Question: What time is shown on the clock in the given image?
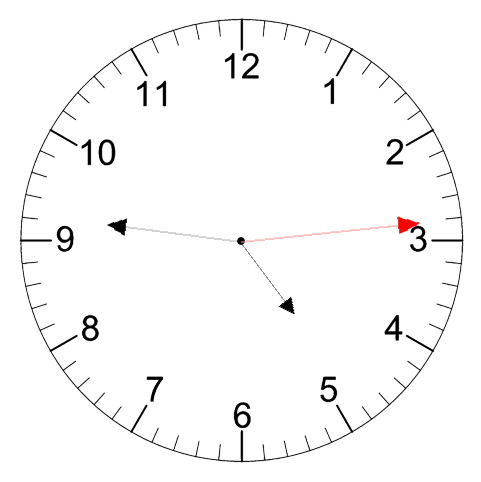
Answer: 04:46:14